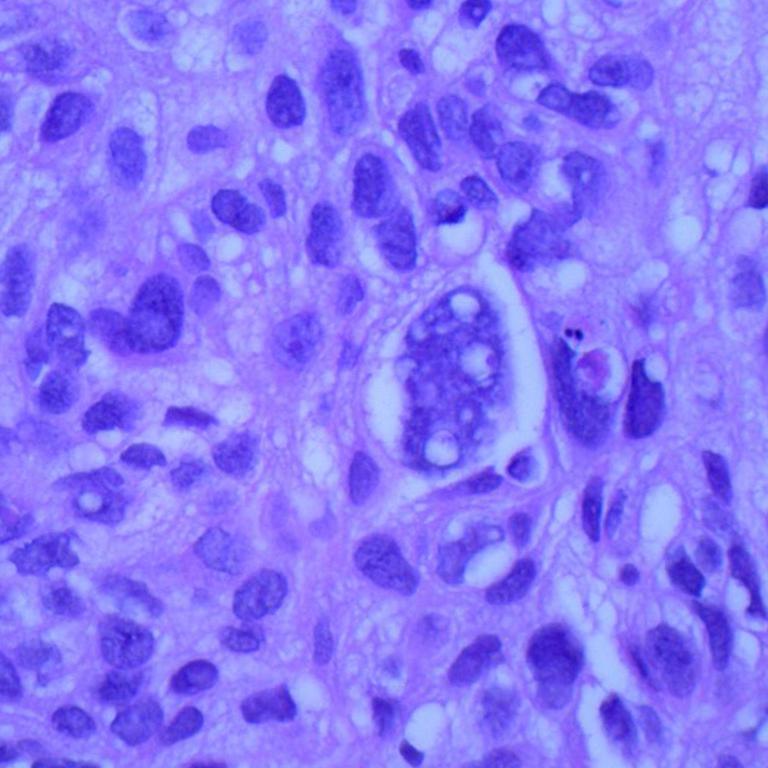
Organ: lung
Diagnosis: squamous carcinomas